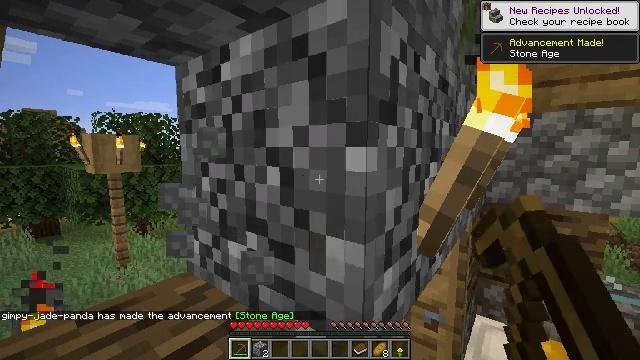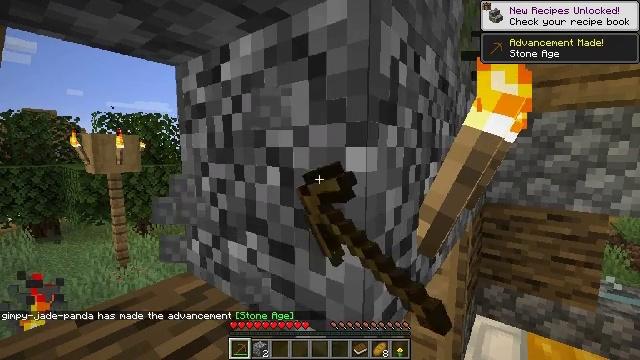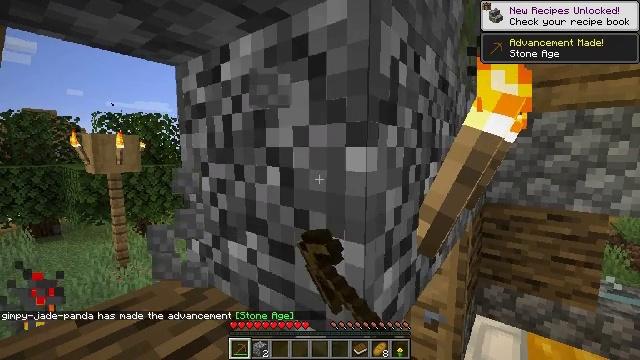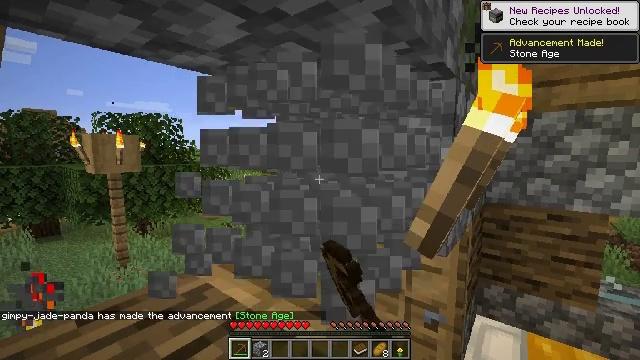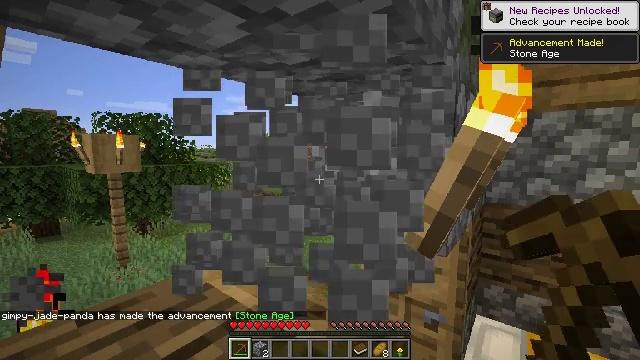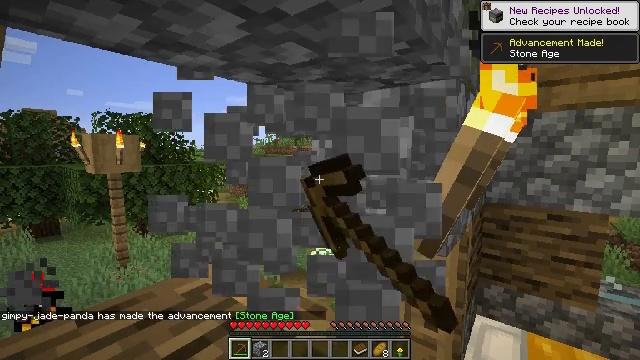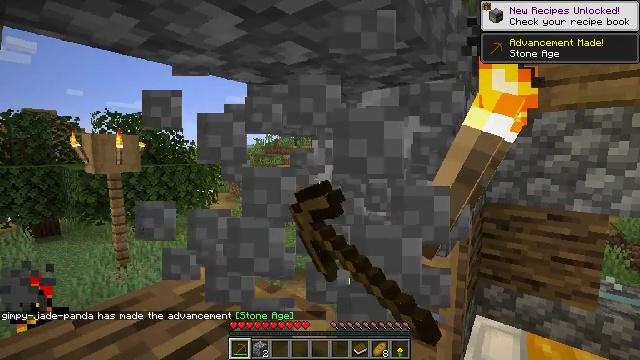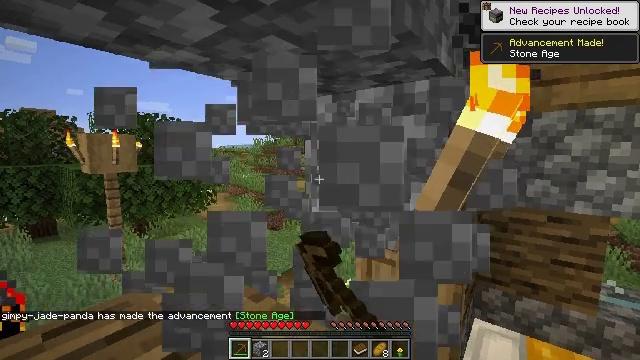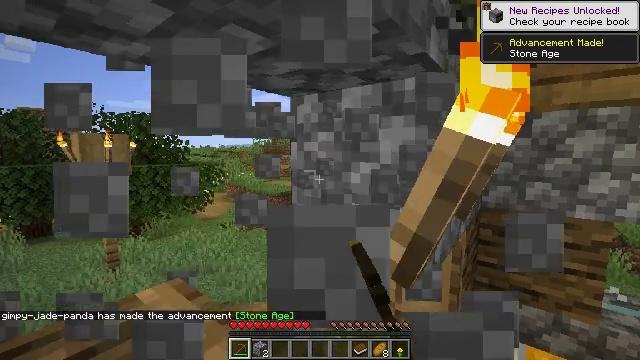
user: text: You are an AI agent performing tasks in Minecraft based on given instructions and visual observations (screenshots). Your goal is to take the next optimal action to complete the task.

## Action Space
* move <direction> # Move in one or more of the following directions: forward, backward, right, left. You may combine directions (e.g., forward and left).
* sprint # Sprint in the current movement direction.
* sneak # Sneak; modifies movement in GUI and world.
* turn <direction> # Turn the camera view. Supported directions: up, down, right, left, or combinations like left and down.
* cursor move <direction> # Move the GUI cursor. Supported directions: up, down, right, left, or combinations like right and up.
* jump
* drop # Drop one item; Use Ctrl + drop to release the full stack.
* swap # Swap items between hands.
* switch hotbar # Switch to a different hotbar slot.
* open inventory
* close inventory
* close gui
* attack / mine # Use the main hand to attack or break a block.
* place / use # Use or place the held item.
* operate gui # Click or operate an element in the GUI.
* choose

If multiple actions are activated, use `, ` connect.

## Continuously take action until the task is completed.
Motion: motion action
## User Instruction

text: Mine cobblestone underground.
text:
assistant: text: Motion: attack / mine
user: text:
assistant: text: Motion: attack / mine
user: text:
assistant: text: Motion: attack / mine
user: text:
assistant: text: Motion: attack / mine
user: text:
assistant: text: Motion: attack / mine
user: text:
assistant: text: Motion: move forward, attack / mine
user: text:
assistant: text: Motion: move forward, attack / mine
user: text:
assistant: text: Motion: move forward, attack / mine
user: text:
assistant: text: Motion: attack / mine